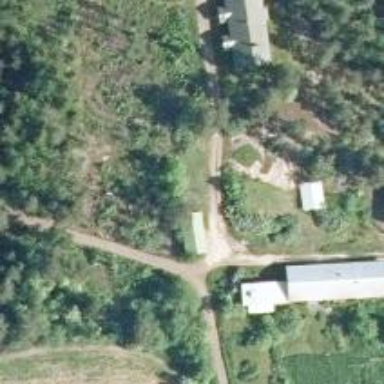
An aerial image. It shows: Driveway.